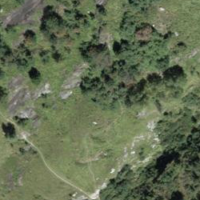
EUNIS habitat code: 26
Species observed at this site:
Gryllus campestris
Aporia crataegi
Melanargia galathea